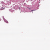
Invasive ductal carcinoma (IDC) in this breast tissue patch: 0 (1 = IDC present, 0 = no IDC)